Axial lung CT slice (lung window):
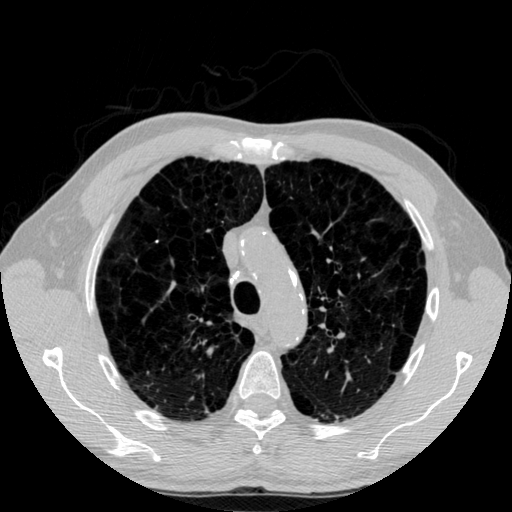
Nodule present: no